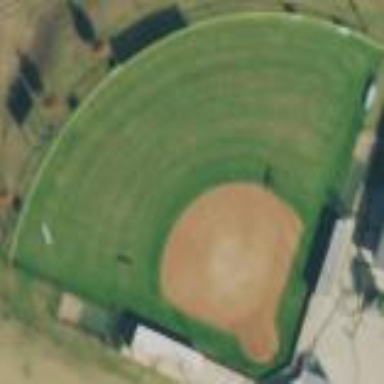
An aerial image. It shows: Chain link fence surrounding softball pitch.